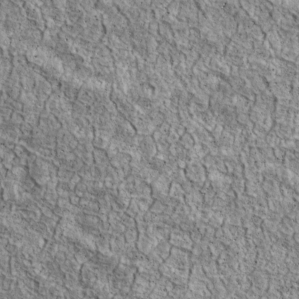
Label: non_frost